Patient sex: F
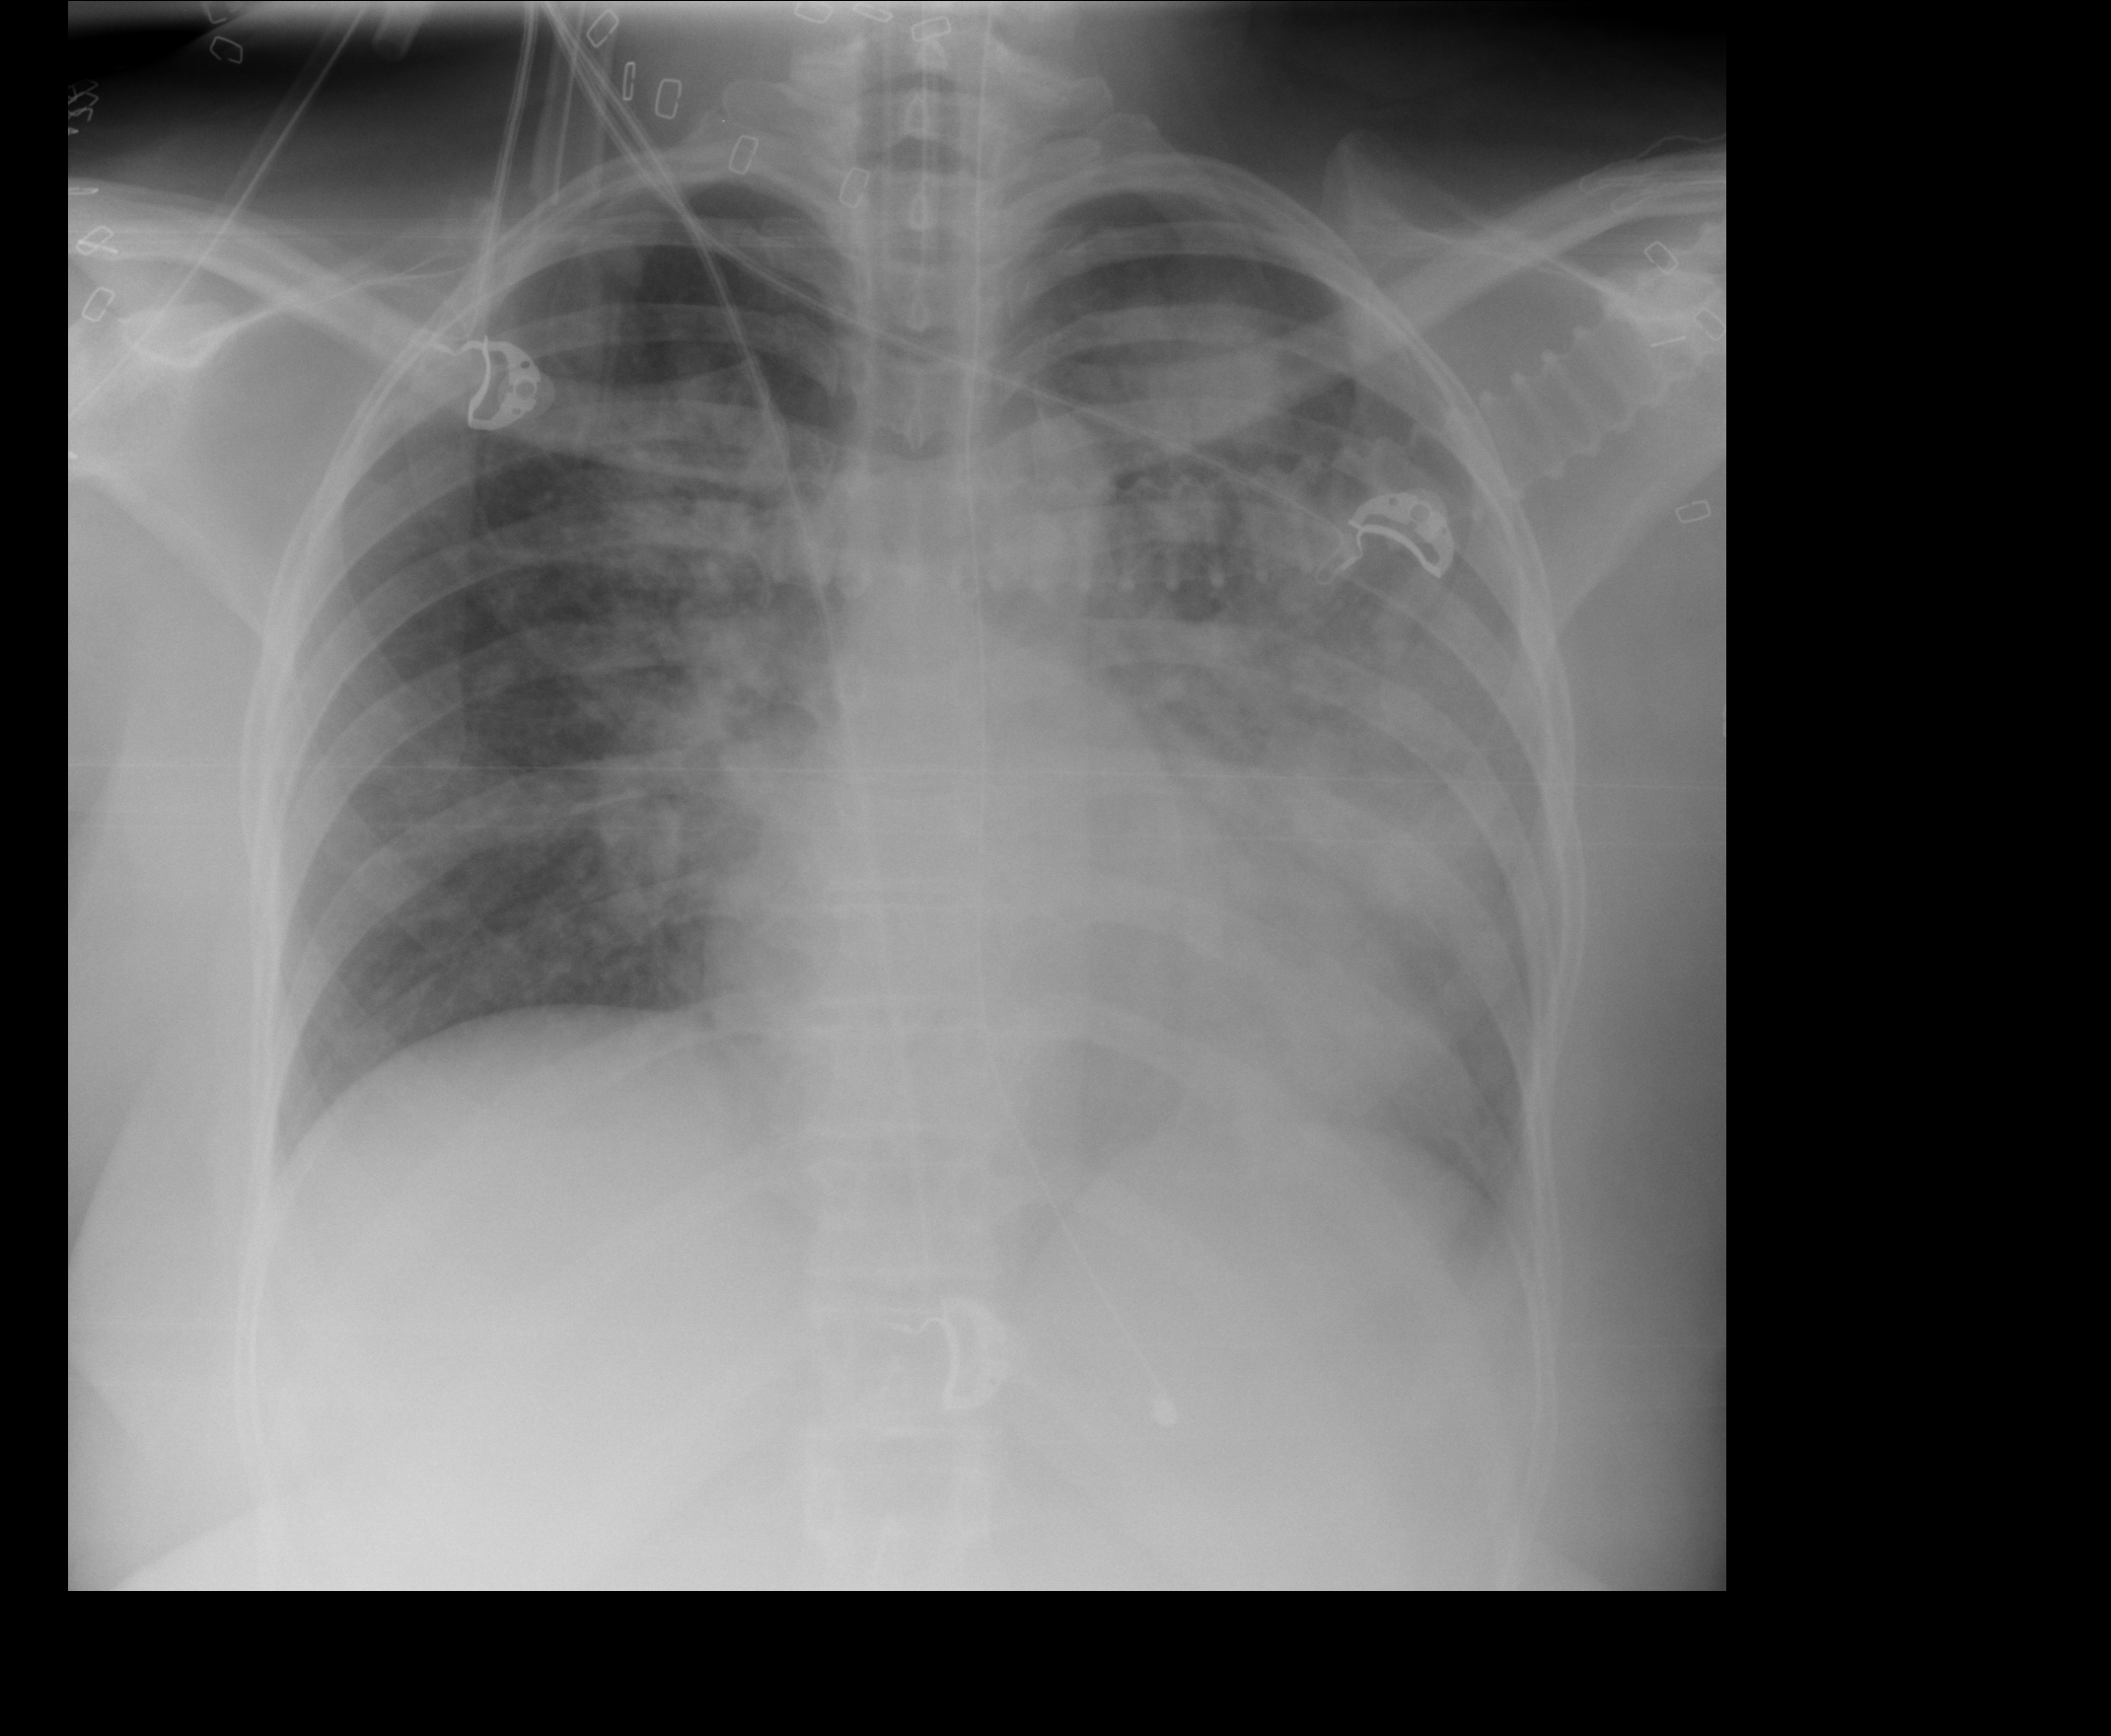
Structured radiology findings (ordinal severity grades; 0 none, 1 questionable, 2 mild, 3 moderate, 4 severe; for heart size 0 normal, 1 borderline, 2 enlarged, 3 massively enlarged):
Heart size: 2
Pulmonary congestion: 3
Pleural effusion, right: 0
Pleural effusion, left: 0
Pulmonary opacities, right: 2
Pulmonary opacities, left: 3
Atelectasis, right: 0
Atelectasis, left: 2